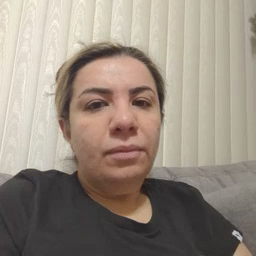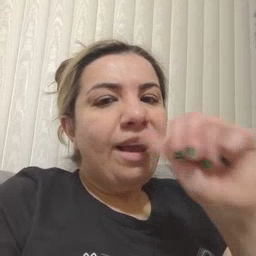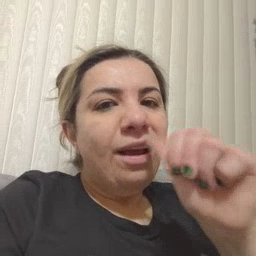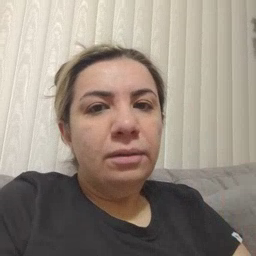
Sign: nuts